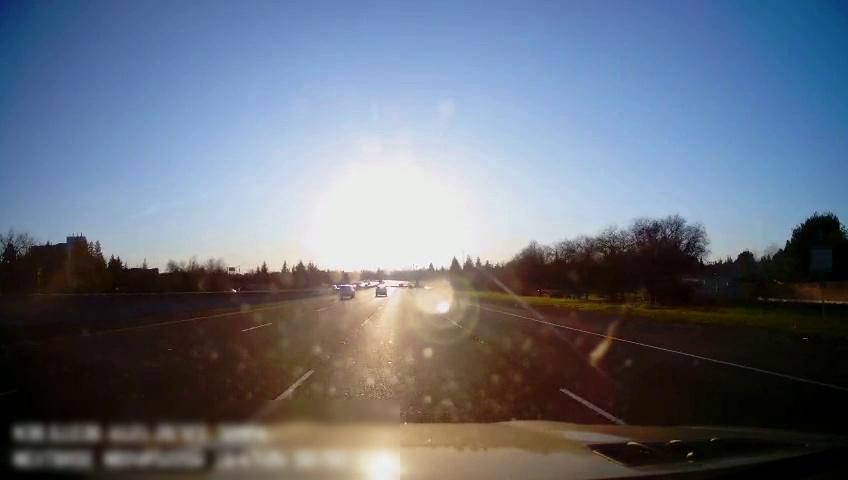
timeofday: Day
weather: Sunny
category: Drivable Space
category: Vehicles | SUV
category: Vehicles | Car
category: Vehicles | Car
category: Lanes | Alternate Lane
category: Lanes | Alternate Lane
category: Lanes | Current Lane
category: Lanes | Current Lane
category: Lanes | Alternate Lane
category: Traffic | Signs